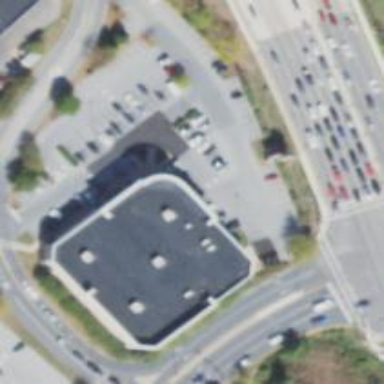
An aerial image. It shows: Building.